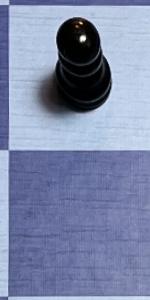
Label: Empty